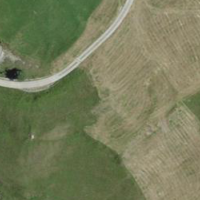
EUNIS habitat code: 26
Species observed at this site:
Salvia pratensis